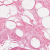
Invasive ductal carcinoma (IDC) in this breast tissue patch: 0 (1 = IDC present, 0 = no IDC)